Point out the variations between the two images.
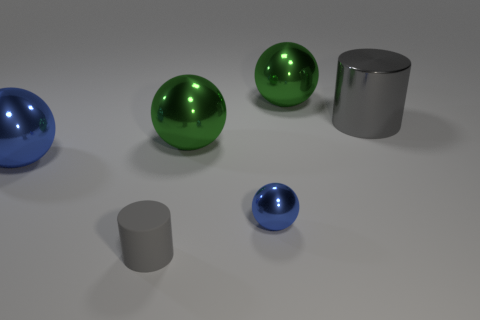
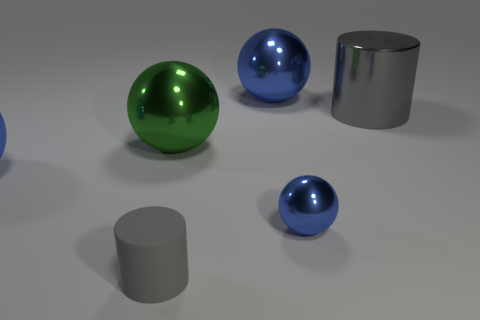
the large green metal sphere behind the large gray shiny object turned blue
the large green shiny sphere behind the large cylinder became blue
the big green shiny sphere behind the big gray metal cylinder changed to blue